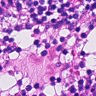
Metastatic tissue present: no